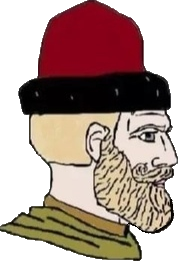
Label: 4_Yes_Chad